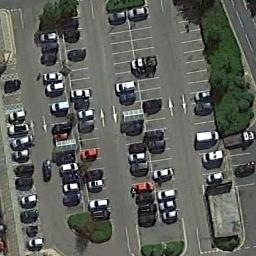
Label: parking_lot